Question: I'm trying to use in my project but i'm having a problem, the "" not showing and the arrow not animating when scrolling.

I was using this tutorial
<URL>
but i had a small difference , my project doesn't use storyboards and it has a normal viewController with a tableView inside it, this tableview linked to another tableViewController.
I couldn't write all what i did, so I have uploaded a simple project that view my problem.
Here is the project <URL>.
I think the problem is caused from tableView datasource and delegate, but I don't know how to solve it, any ideas ??
Thanks
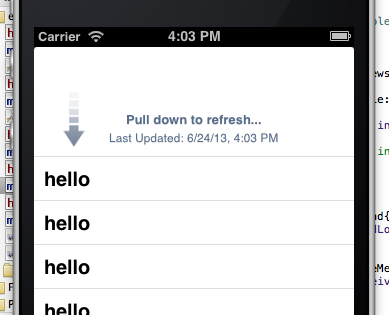
Answer: You have an issue with your UITableView. 'ViewController' has to be the delegate of the UITableView in order to receive this events:
'''
- (void)scrollViewDidScroll:(UIScrollView *)scrollView
- (void)scrollViewDidEndDragging:(UIScrollView *)scrollView willDecelerate:(BOOL)decelerate
'''
Put this line on your 'viewDidLoad' and try:
'''
self.newsView.delegate = self;
'''
Or if you prefer use the ViewController XIB change the delegate property of the UITableView to the File's Owner.